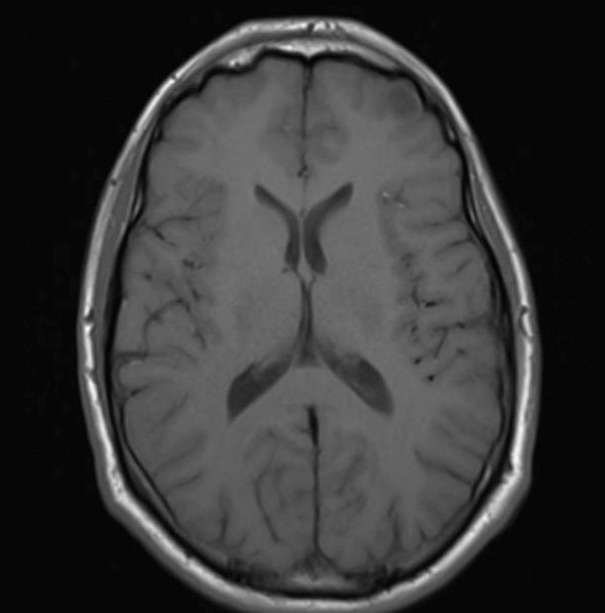
Label: notumor